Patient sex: M
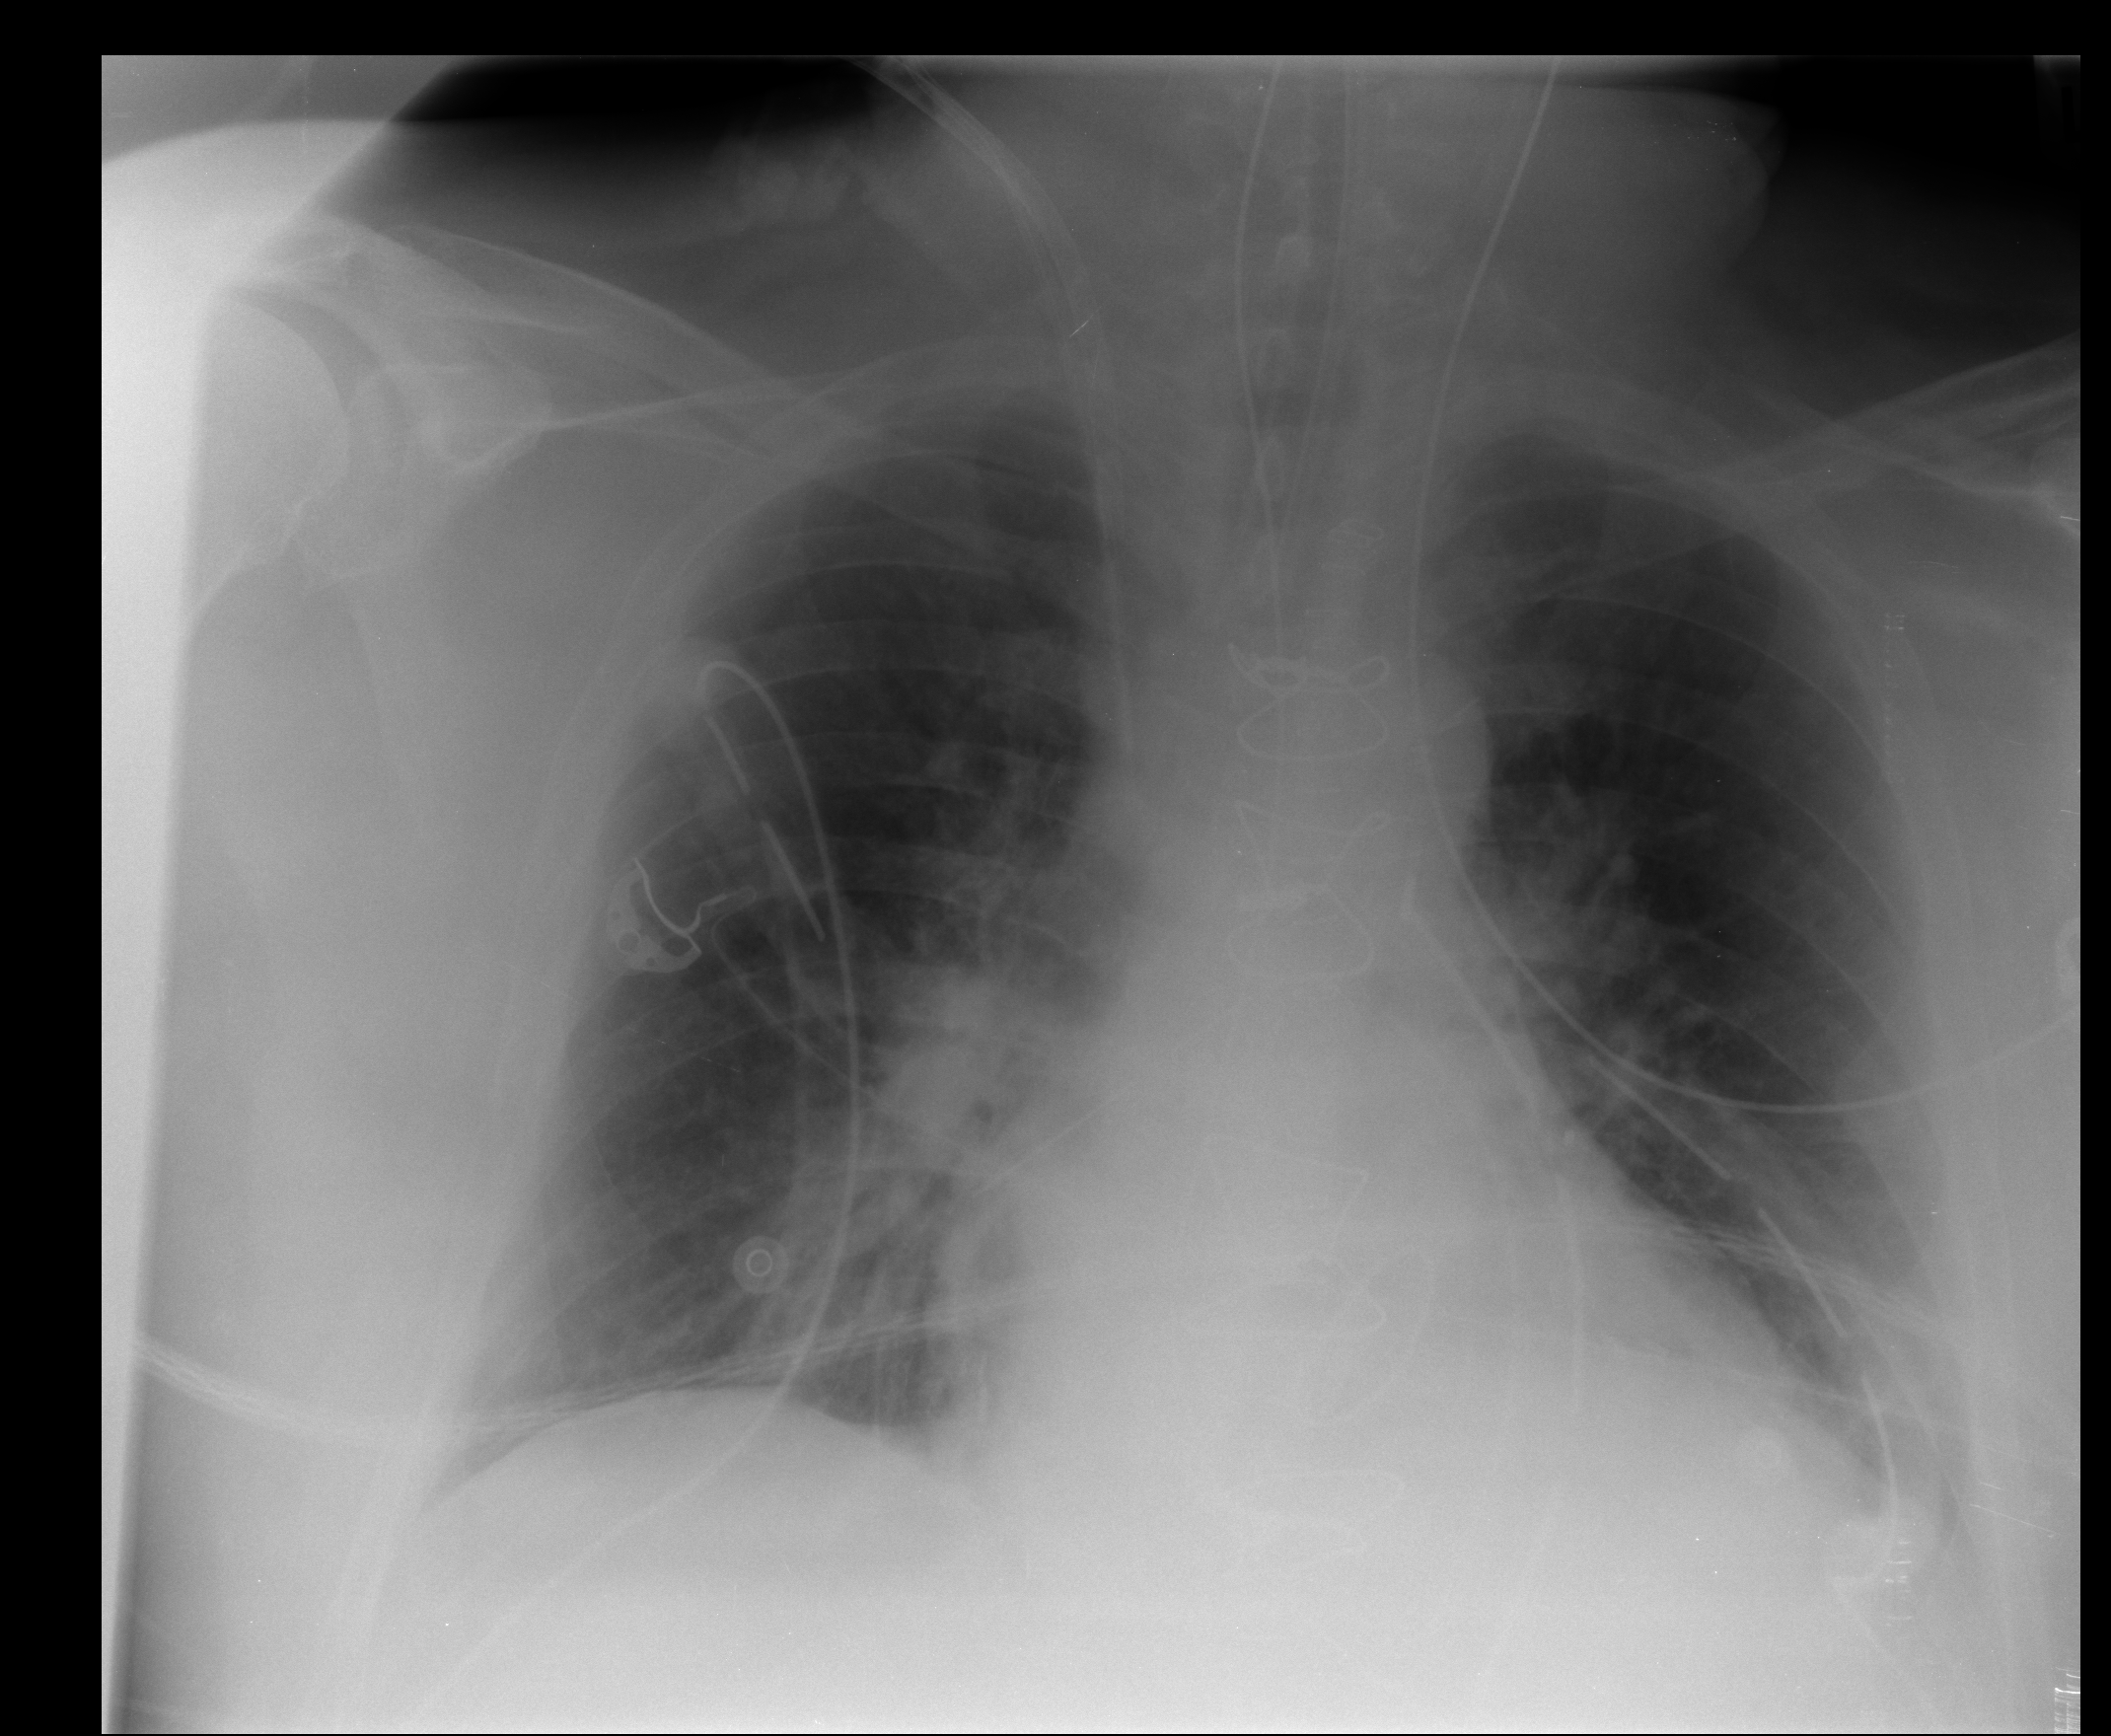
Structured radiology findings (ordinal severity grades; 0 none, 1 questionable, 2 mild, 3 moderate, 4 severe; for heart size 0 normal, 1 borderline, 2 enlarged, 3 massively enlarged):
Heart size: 2
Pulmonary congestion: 2
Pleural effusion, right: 0
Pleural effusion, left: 1
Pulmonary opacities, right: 0
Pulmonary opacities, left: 0
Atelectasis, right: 1
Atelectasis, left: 1